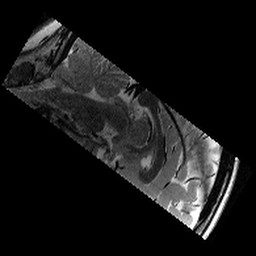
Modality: T2w
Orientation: sagittal
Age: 10
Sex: female
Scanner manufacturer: siemens
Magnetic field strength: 3 T
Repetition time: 9.23 s
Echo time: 0.067 s